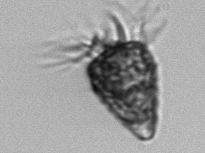
Label: Strombidium_morphotype2